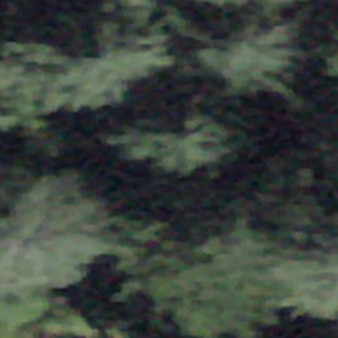
Label: other